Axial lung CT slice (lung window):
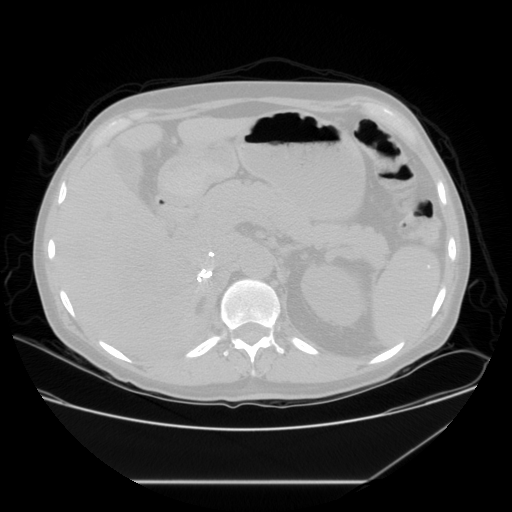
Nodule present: no